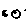
Label: moon